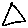
Label: triangle